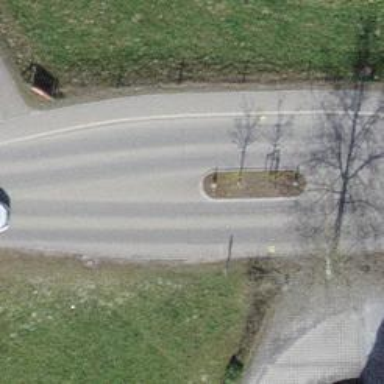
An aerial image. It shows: Traffic calming island.